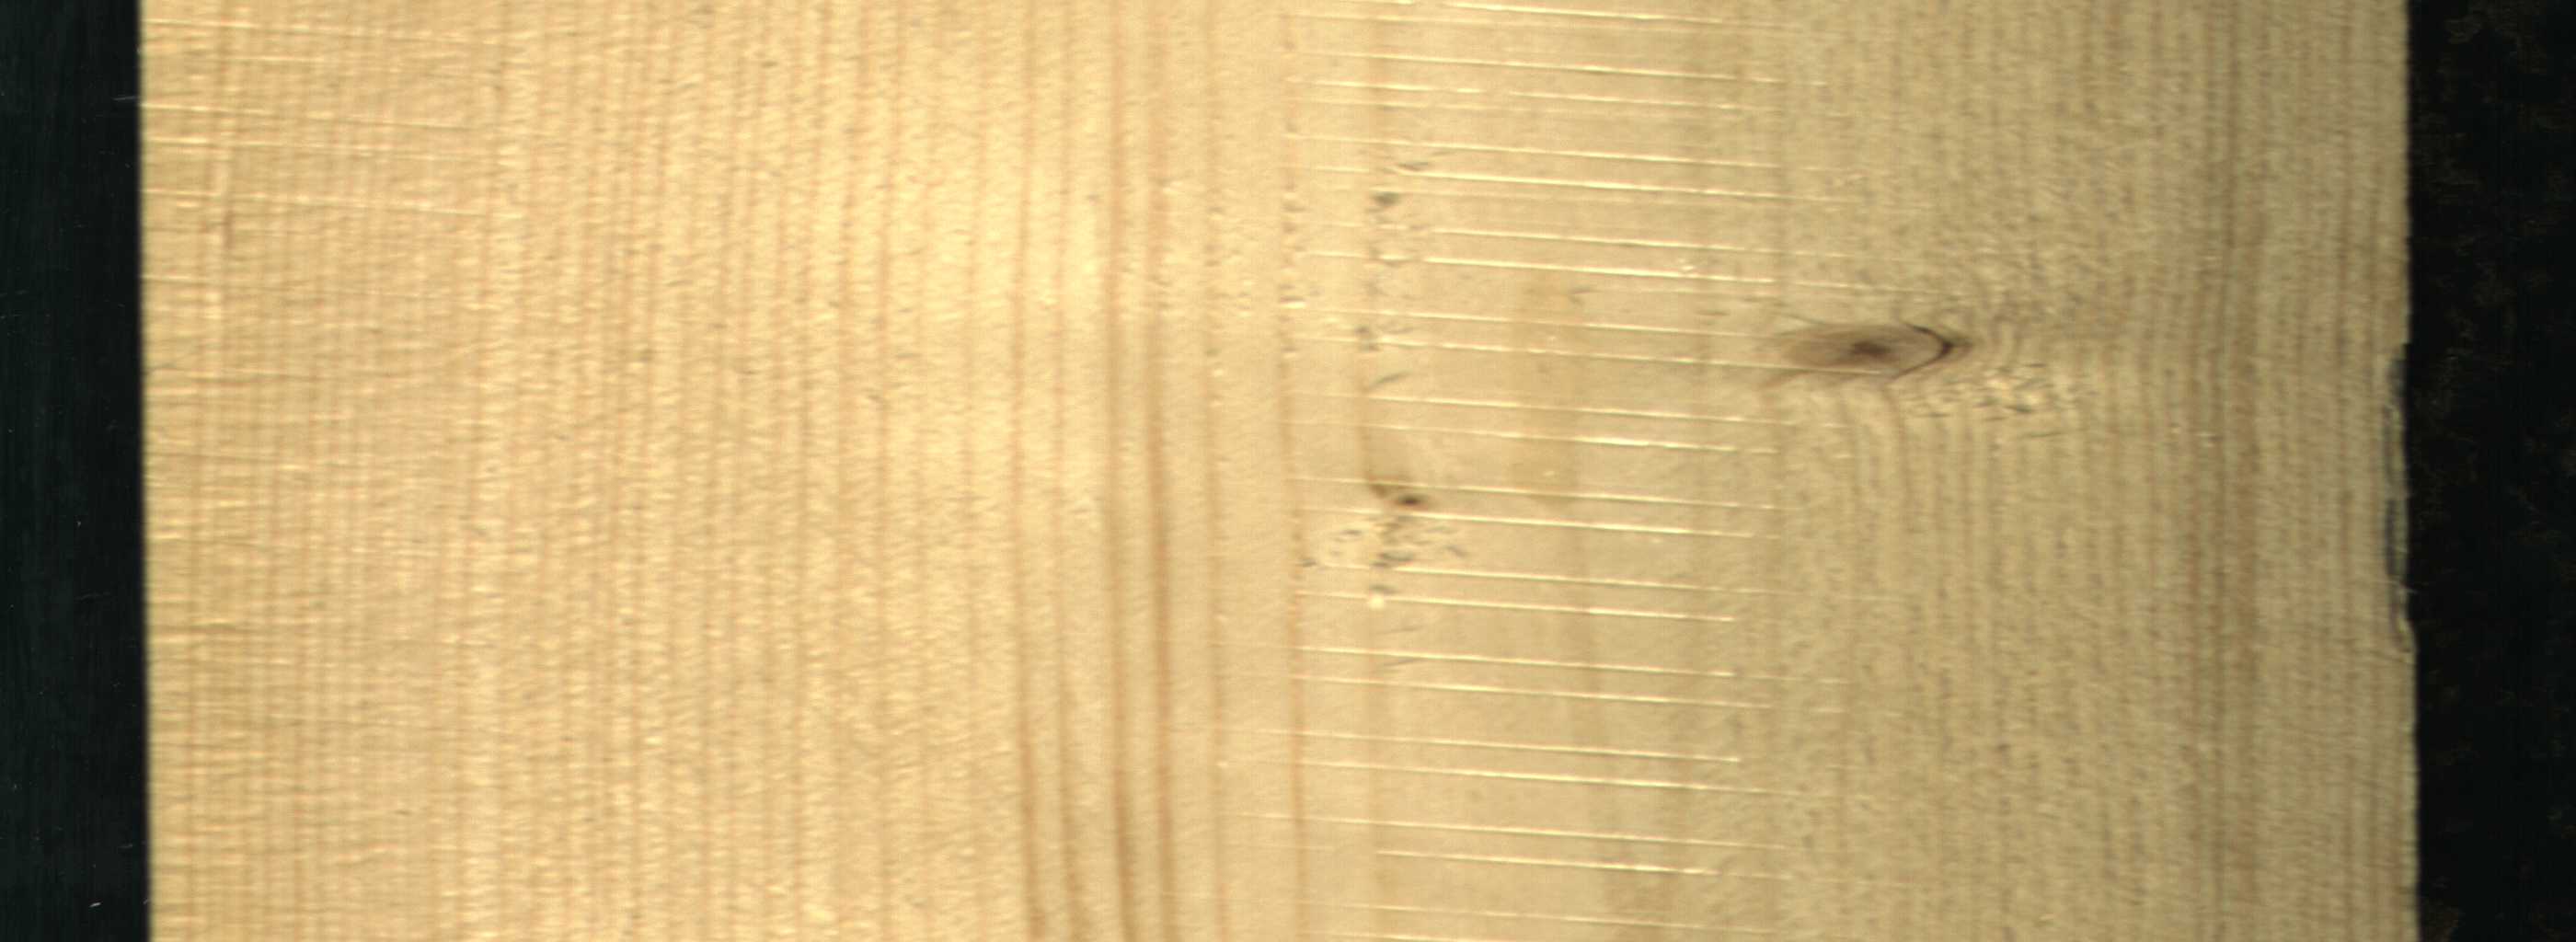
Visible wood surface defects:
Live_Knot
Live_Knot